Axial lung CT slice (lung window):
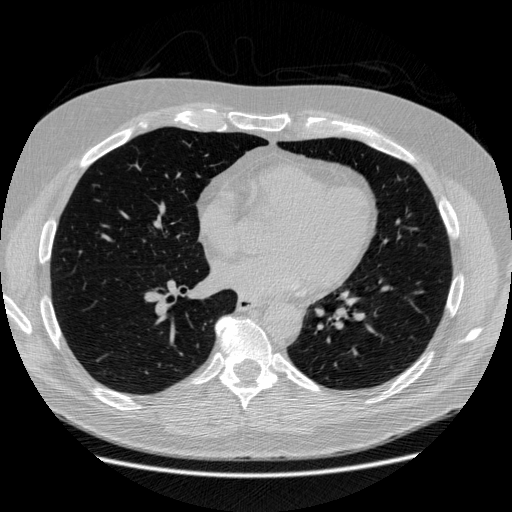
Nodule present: no